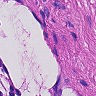
Metastatic tissue present: no